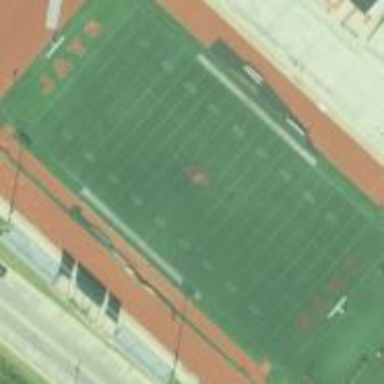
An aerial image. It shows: American football sports field.